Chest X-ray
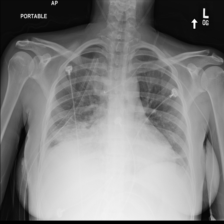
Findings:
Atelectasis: positive
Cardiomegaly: negative
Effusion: negative
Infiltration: positive
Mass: negative
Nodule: negative
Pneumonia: negative
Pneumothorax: positive
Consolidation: negative
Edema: negative
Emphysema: negative
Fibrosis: negative
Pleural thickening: negative
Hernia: negative